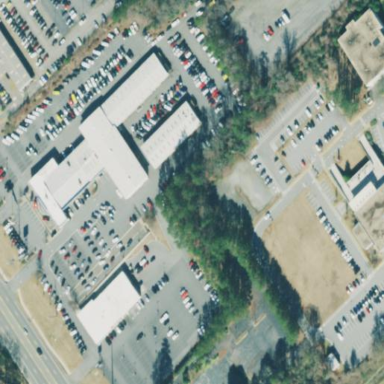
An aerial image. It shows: Building housing car shop.